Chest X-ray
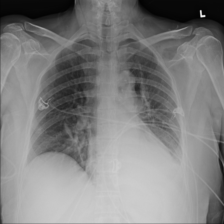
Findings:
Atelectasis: positive
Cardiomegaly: negative
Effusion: negative
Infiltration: negative
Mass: negative
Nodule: negative
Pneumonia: negative
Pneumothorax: positive
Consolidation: negative
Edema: negative
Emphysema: negative
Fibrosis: negative
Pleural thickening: negative
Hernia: negative